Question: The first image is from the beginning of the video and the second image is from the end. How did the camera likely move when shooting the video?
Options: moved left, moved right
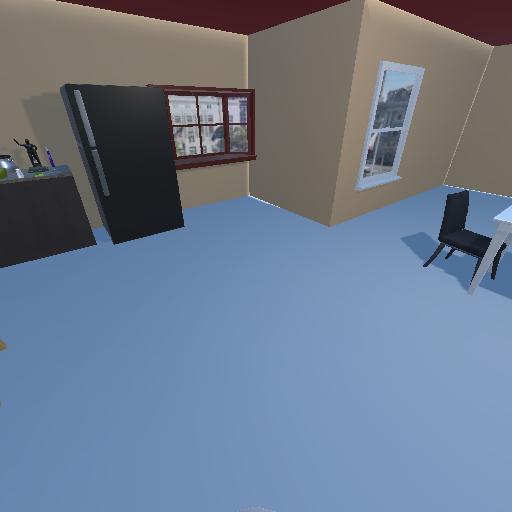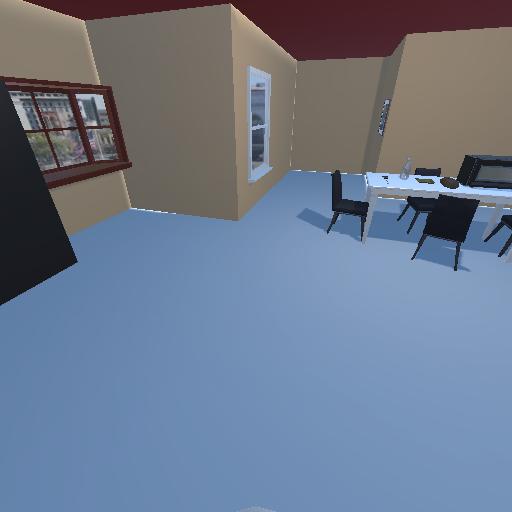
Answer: moved left